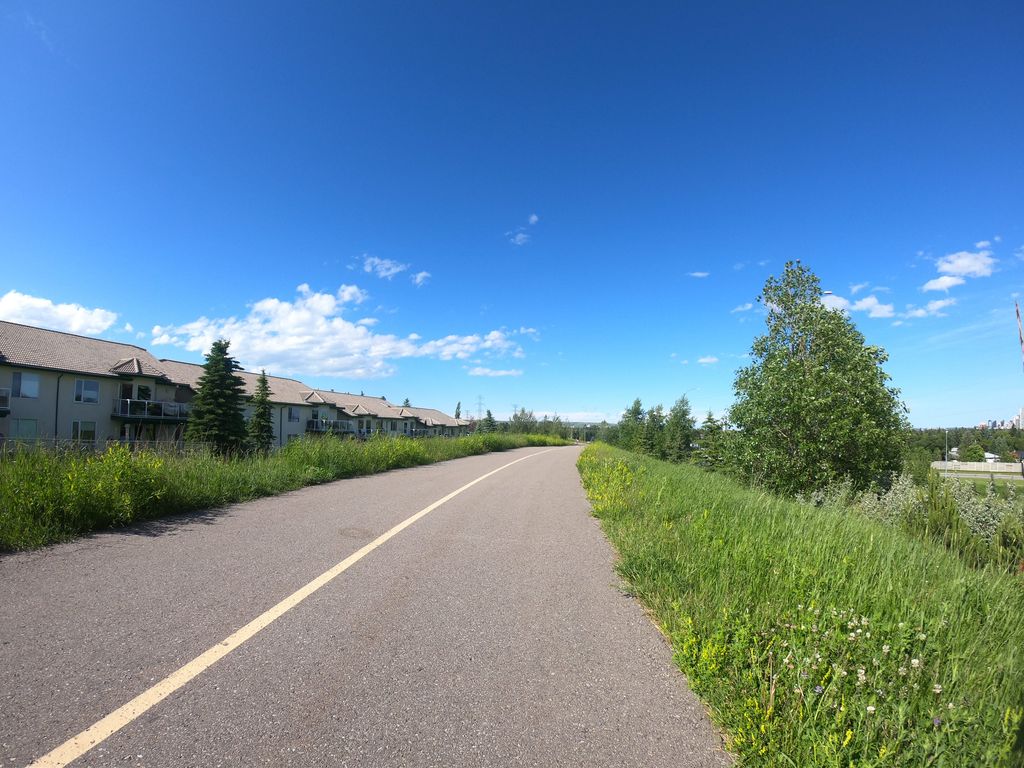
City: calgary